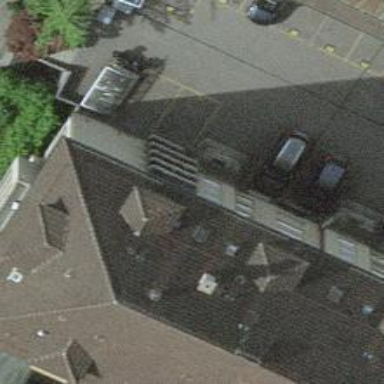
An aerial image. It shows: Hipped-roof building with apartments.